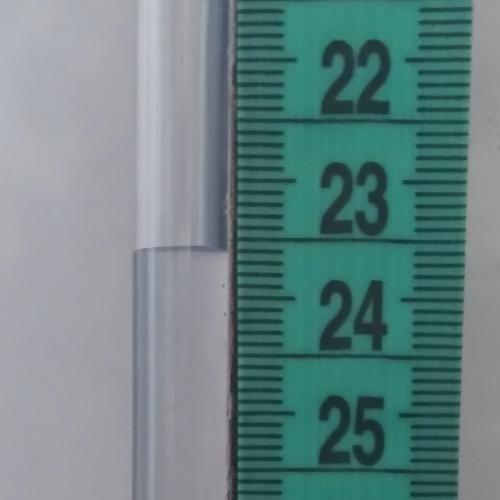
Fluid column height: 23.6 cm